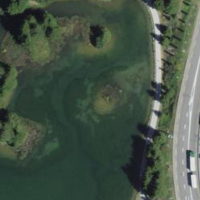
EUNIS habitat code: 14
Species observed at this site:
Enallagma cyathigerum
Achillea millefolium
Anas platyrhynchos